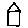
Label: house